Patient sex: M
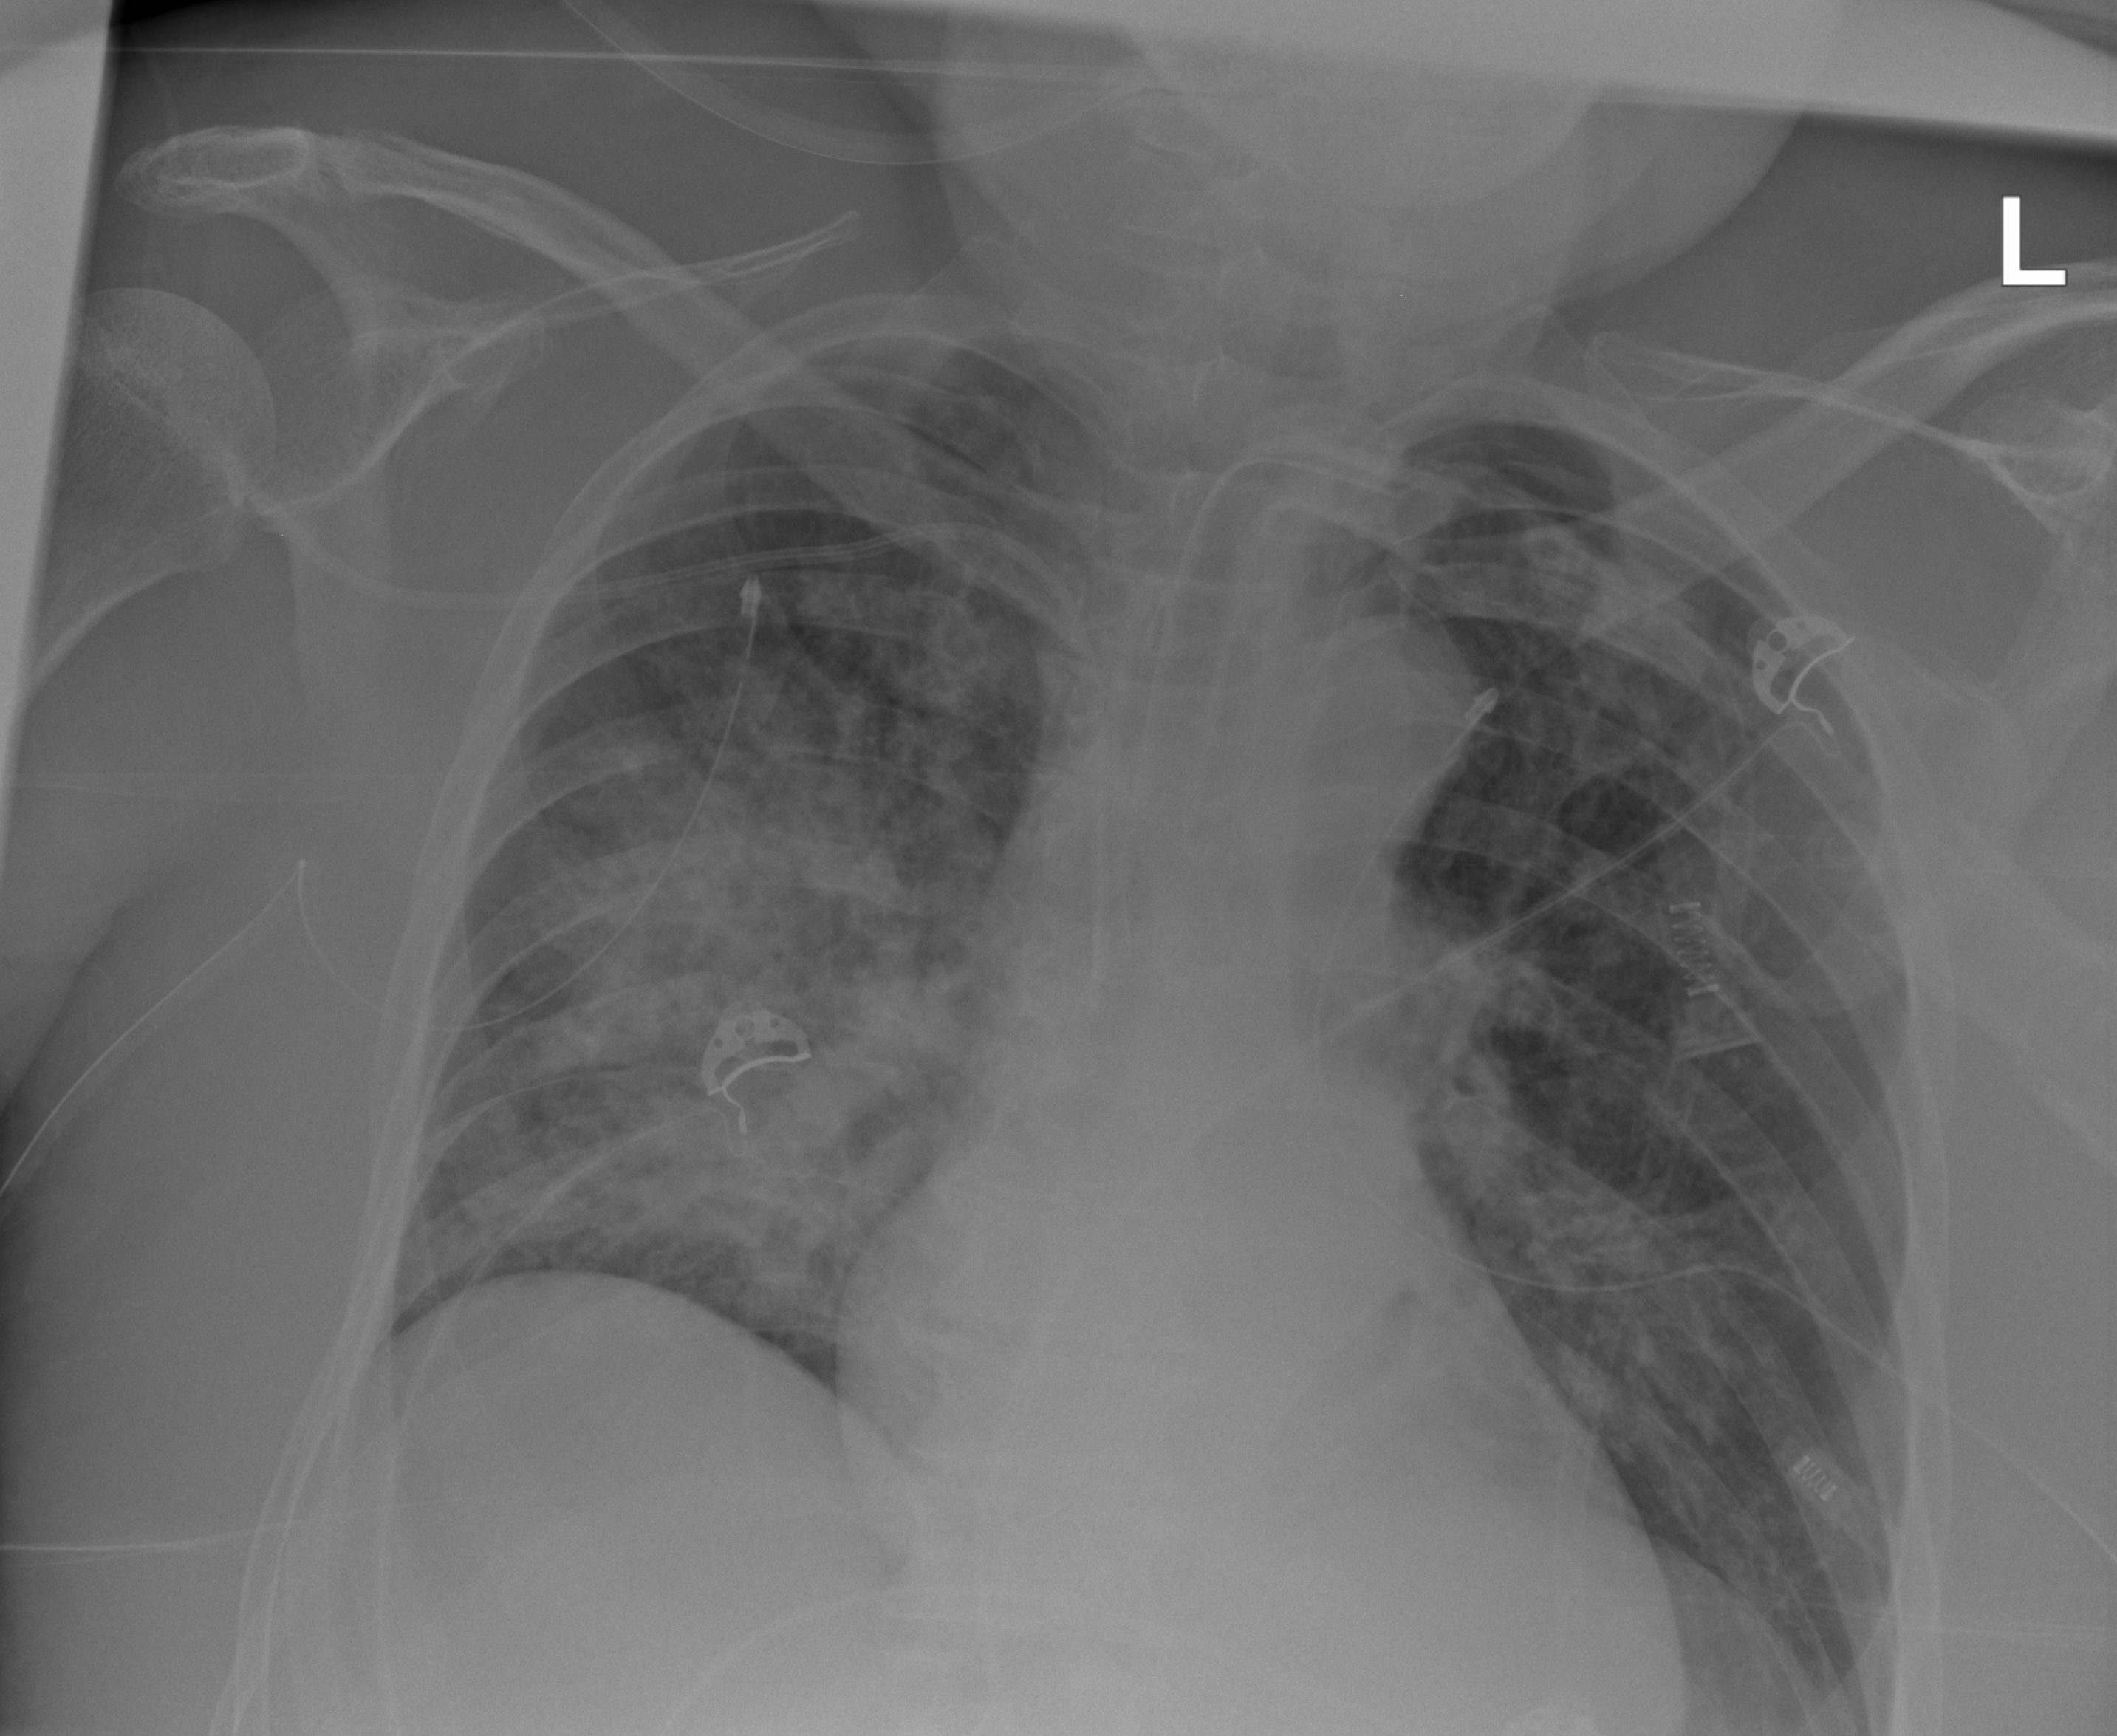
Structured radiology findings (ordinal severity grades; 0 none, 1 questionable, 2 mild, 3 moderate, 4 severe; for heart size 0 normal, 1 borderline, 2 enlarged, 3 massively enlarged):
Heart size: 1
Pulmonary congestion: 1
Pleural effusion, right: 0
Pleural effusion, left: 0
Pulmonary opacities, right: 3
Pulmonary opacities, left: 2
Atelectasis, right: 2
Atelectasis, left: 2